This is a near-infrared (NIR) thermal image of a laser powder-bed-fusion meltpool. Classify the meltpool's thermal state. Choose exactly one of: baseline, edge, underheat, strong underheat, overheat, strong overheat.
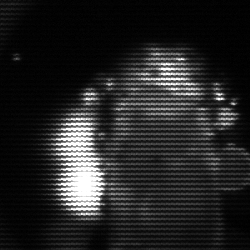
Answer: strong underheat